Aerial crown-view tile of a tropical tree (Barro Colorado Island, Panama), acquired 20241014:
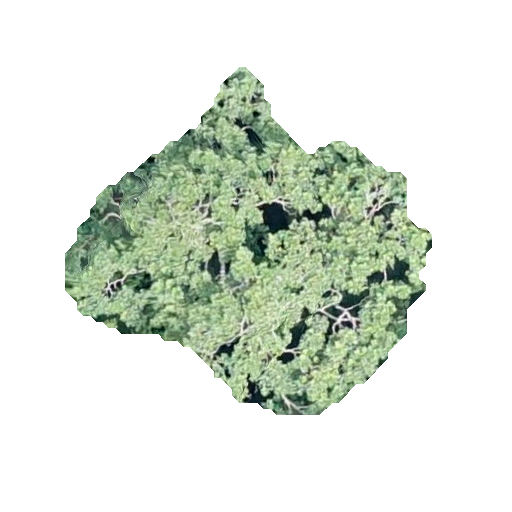
Species: Simarouba amara
GBIF accepted scientific name: Simarouba amara
Crown area: 116.898 m²